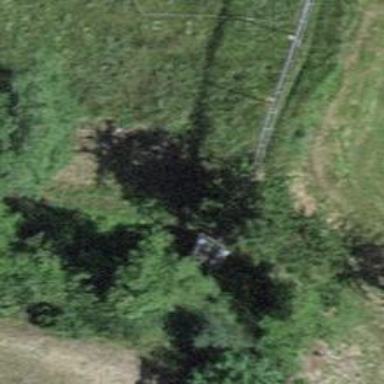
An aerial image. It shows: Bridge over ditch.